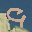
Label: 9